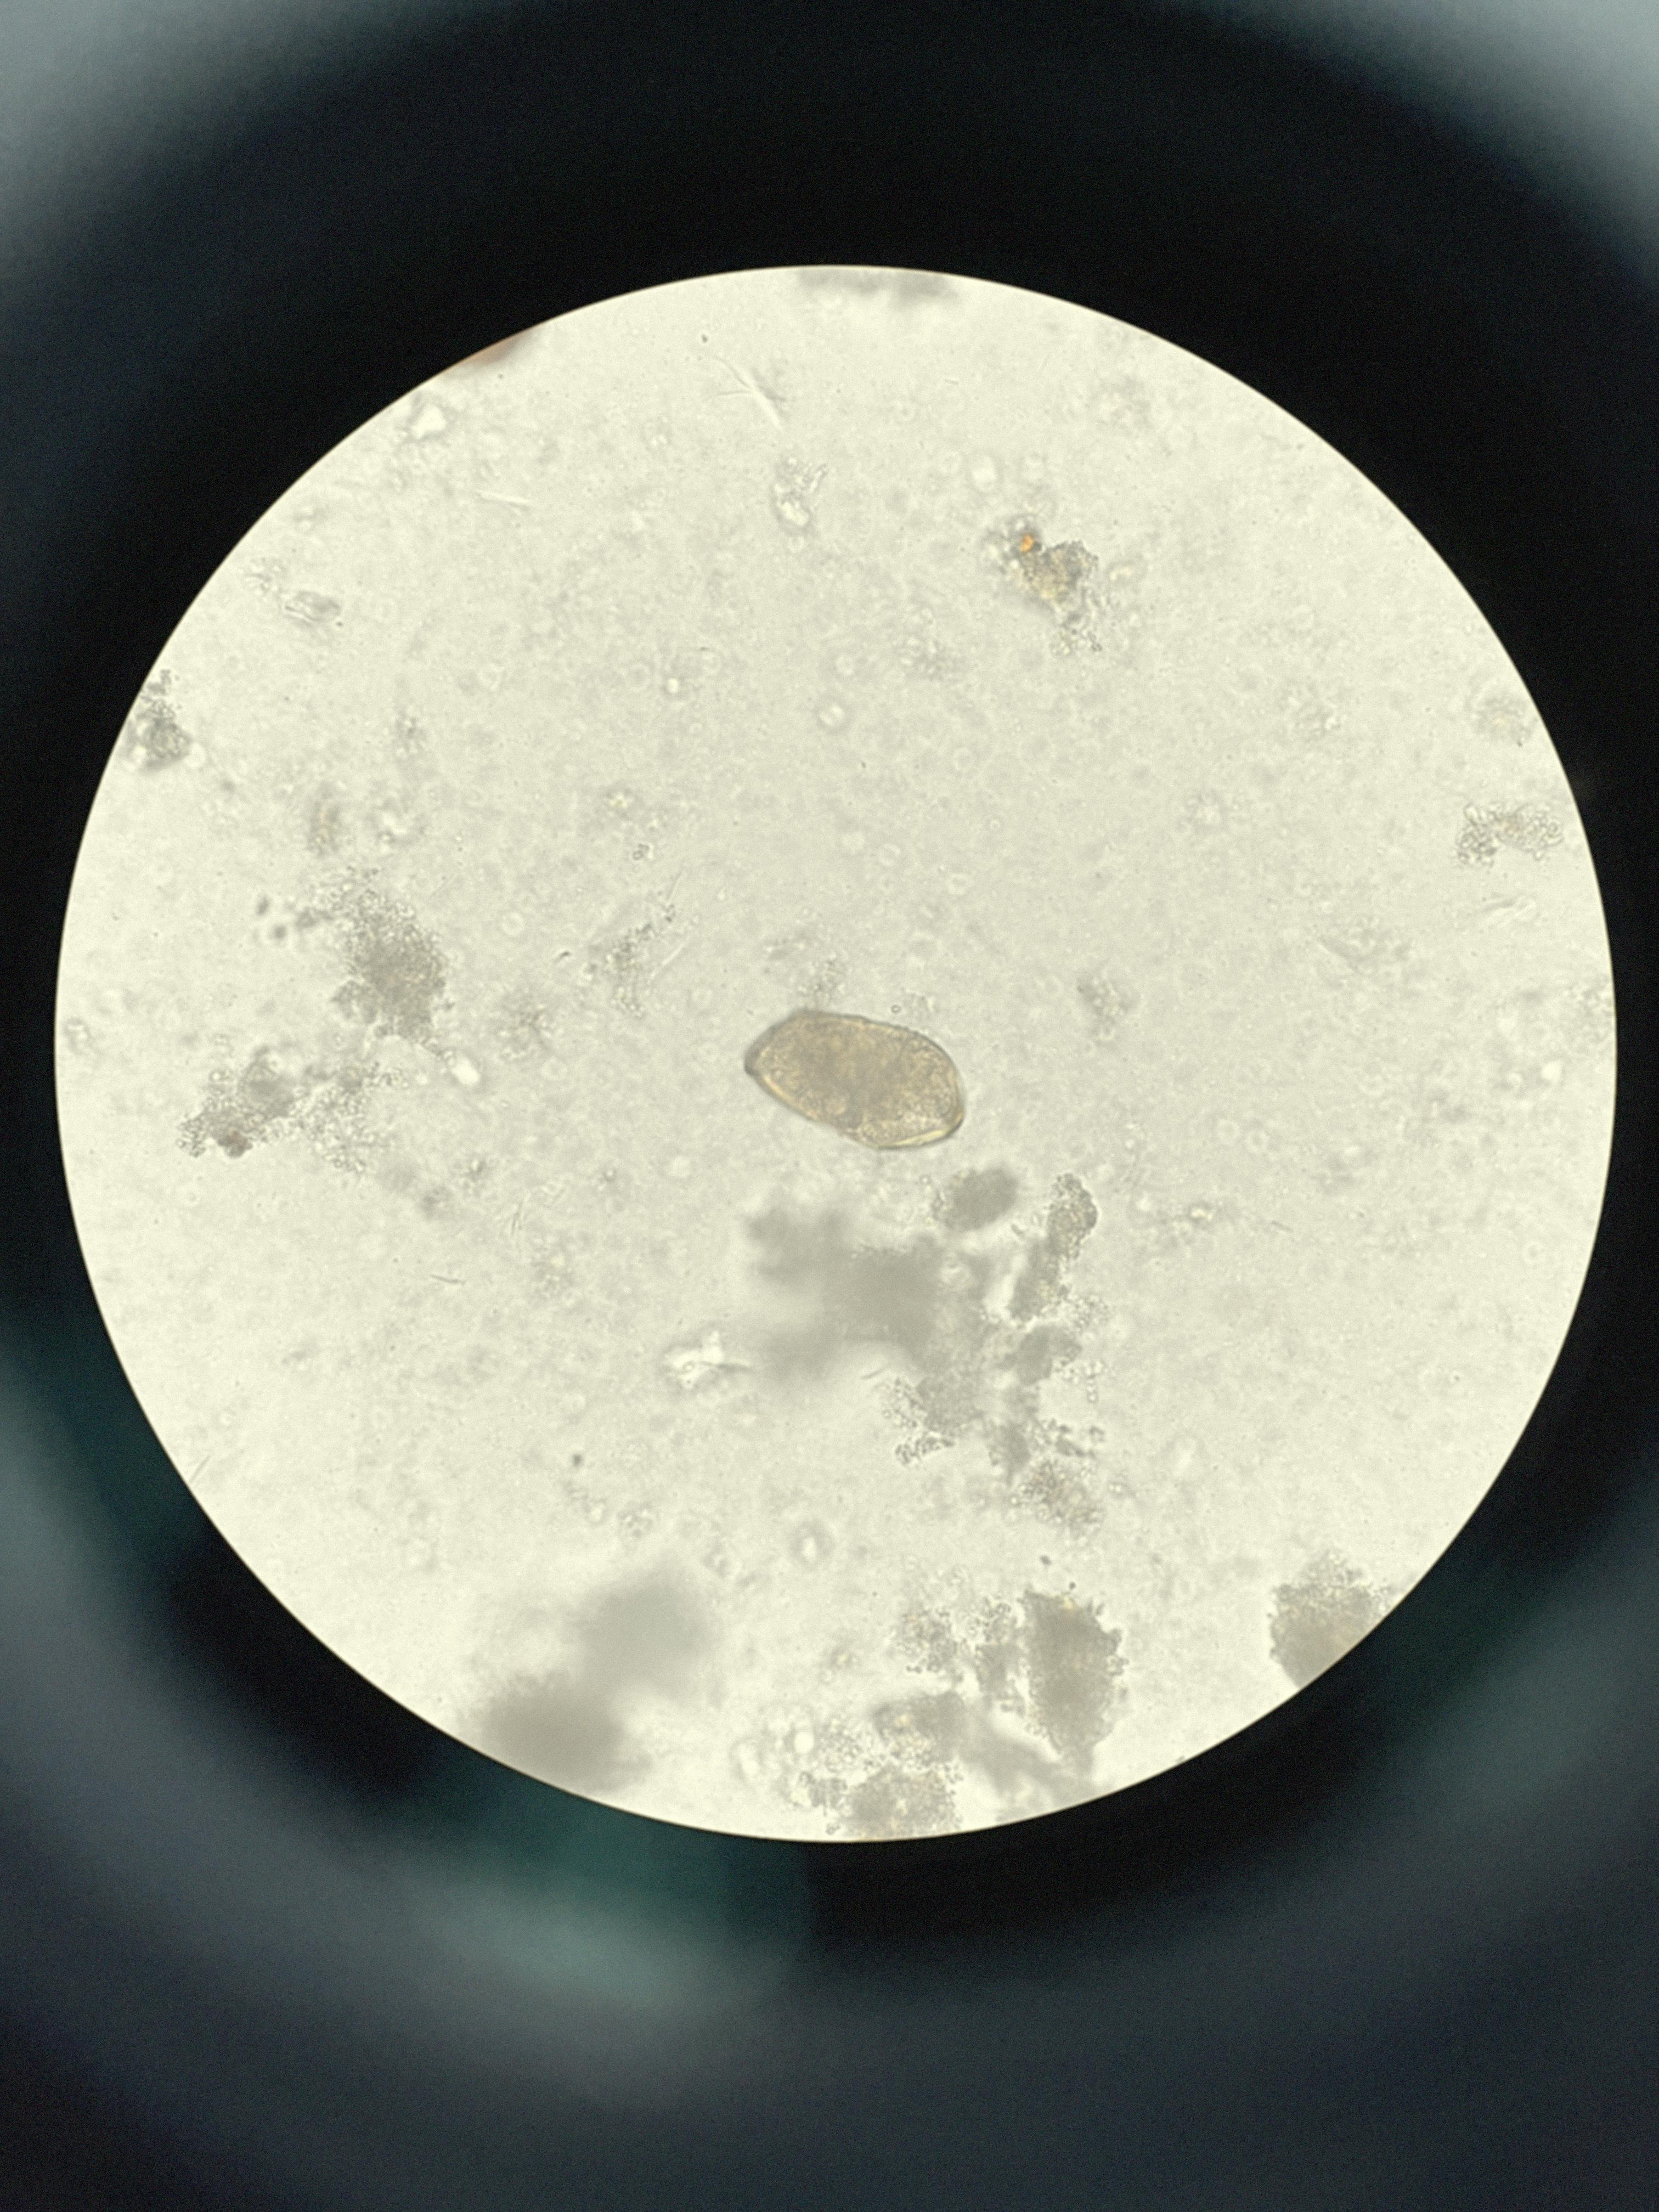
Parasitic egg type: Paragonimus spp